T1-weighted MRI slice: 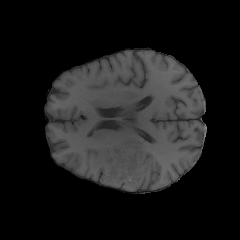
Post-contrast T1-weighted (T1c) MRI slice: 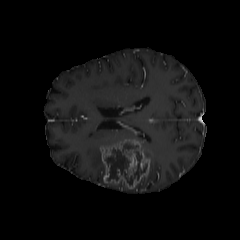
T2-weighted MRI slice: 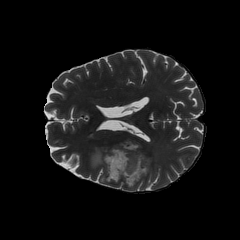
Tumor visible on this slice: yes